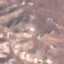
Label: HerbaceousVegetation